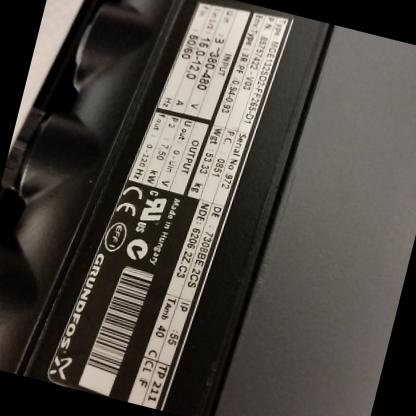
Klasa: tabliczka-znamionowa